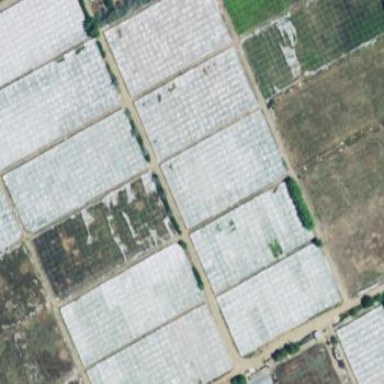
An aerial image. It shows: Greenhouse.